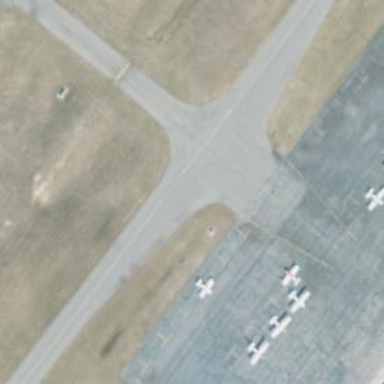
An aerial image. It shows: Image of taxiway at airport.